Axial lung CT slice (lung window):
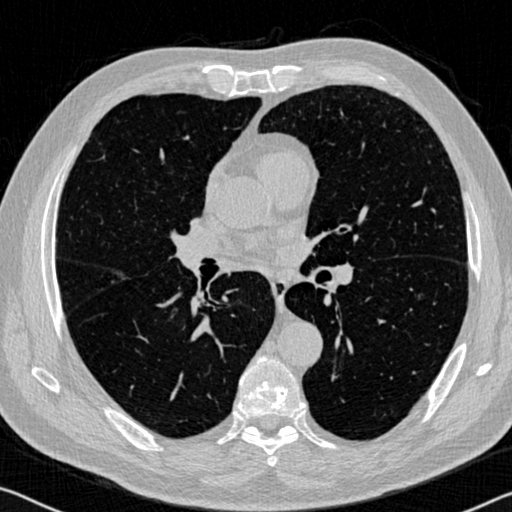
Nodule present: no